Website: bh-photo
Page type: account-selection
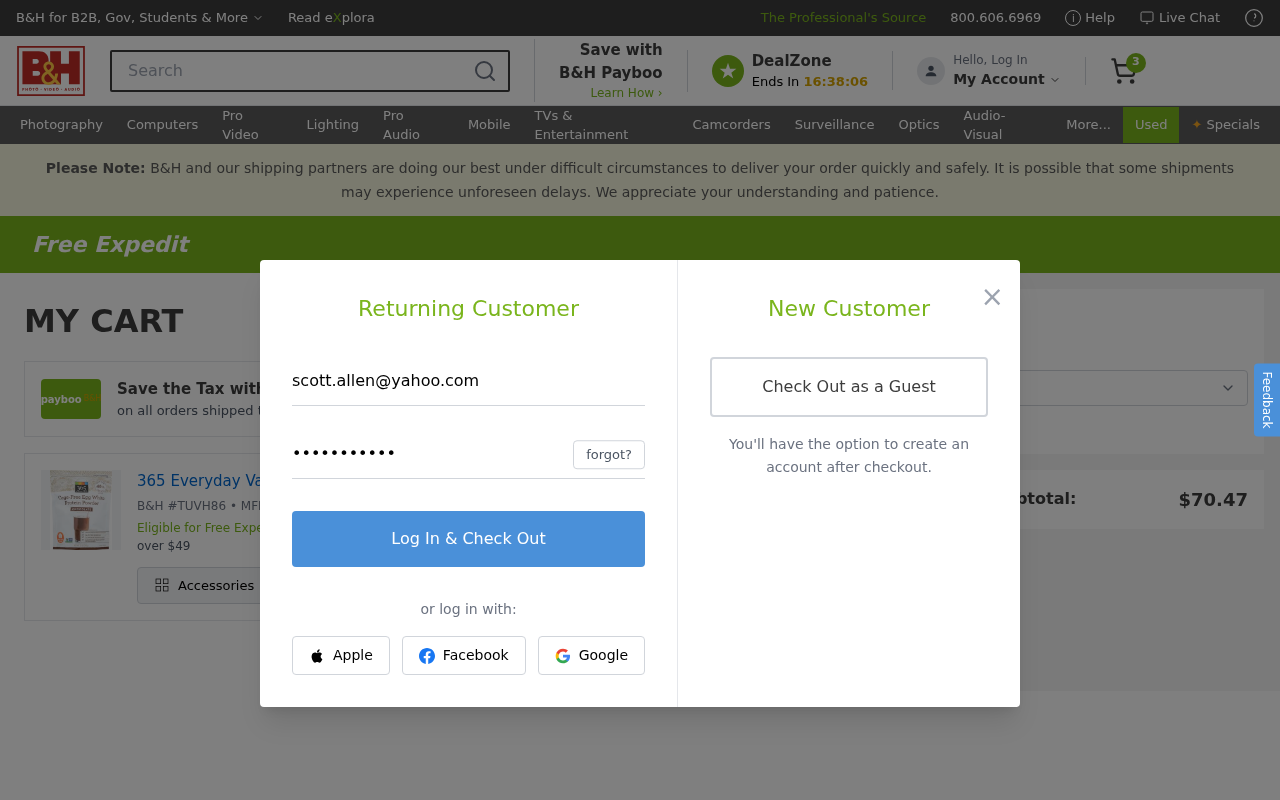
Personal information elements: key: PII_EMAIL
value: scott.allen@yahoo.com
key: PII_POSTCODE
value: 04723
Product elements: key: PRODUCT1_NAME
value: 365 Everyday Value, Cage-Free Egg White Protein Powder, Chocolate, 12 oz
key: PRODUCT1_QUANTITY
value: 3
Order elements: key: ORDER_NUM_ITEMS
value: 3
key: ORDER_SUBTOTAL
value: $70.47
Search elements: key: HEADER_SEARCH
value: Search
Other elements: key: BH_ITEM_NUMBER
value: TUVH86
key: MFR_NUMBER
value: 34062H